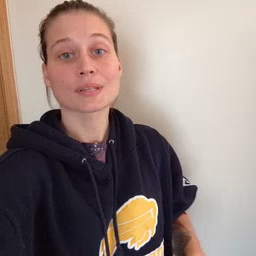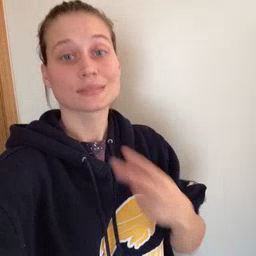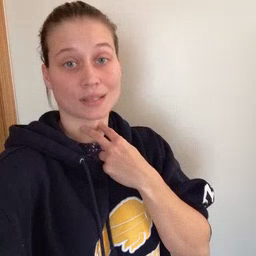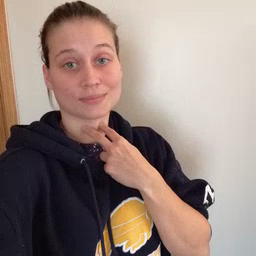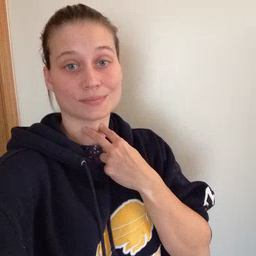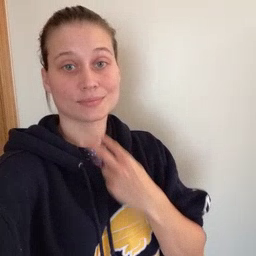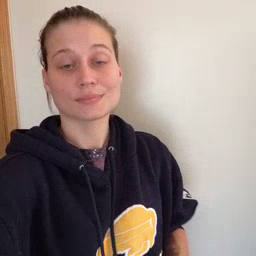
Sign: stuck